Question: I was recently working on a project that involving connection to a POP3 Server. I was using this piece of C# from CodeProject(<URL>, had complied it into a DLL and was using it in VB.NET.
I'd connected to my Hotmail Account (not many mails) and it seems to work just fine. After that, I connected to my GMail account... I started seeing errors!
POP3 is meant to fetch emails only from the Inbox. Even when I made my own program to cross-check the problem, I saw that when I requested for the number of messages, the GMail POP3 Server returned a value which is about 5 times less than the actual inbox size.

255 Emails in my Inbox?? Online it shows me 2,414 emails in my Inbox.
And secondly, my MAIN QUESTION is that how does one fetch the LATEST email from the POP3 Mailbox. What I've fetched here was an e-mail with ID 1! I want to fetch the top 20 emails (that were most recently delivered to the account)...
Is there any work around for how to fetch the LATEST email from the POP3 Server rather than the oldest emails? I've also tried to connect to the Hotmail POP3 Mail Server. Again a "RETR 1" command fetches me the oldest email and not the latest one! Any known work-around?
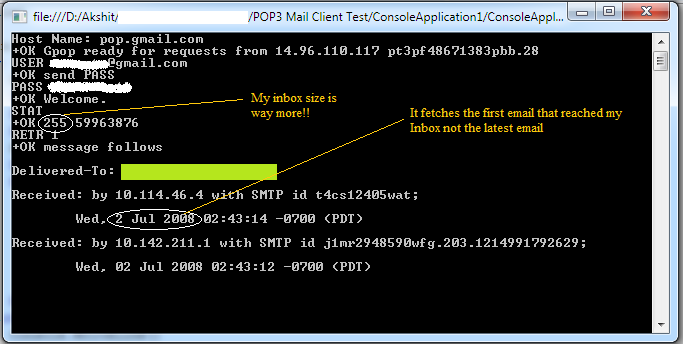
Answer: <URL>
[Update on 2016-06-30: The above link will not necessarily work, demonstrating why link-only answers are frowned upon so...]
The messages are made available in batches. After retrieving a batch, re-connect to get the next batch. Repeat as required.